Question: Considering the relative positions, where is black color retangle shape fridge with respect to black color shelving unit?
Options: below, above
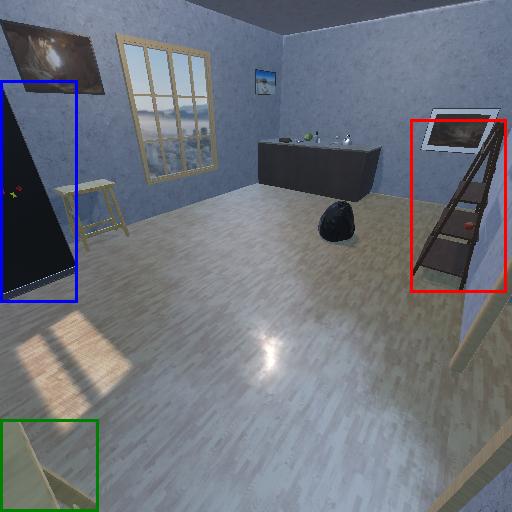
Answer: below